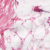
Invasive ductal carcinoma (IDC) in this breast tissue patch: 0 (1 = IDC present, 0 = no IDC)